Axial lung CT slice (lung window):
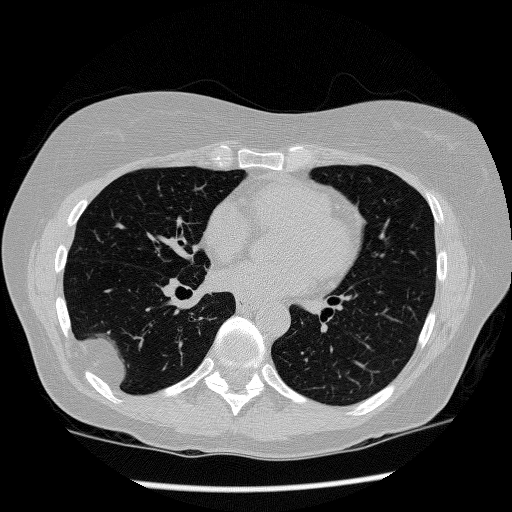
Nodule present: no